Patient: sex F, age 61
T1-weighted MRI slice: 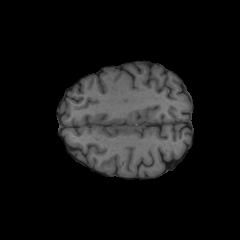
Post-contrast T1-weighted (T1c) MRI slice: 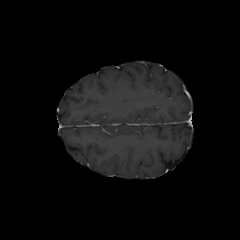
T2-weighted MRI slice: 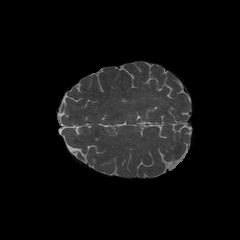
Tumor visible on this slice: no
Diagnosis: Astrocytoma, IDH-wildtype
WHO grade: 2